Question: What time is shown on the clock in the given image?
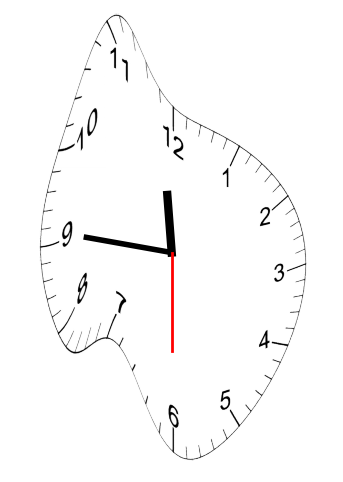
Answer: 11:45:30